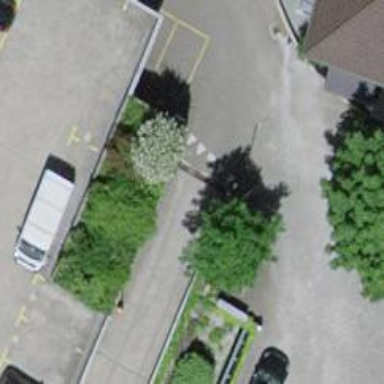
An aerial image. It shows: Lift gate barrier.